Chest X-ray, PA view. Patient: 45 years old, sex F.
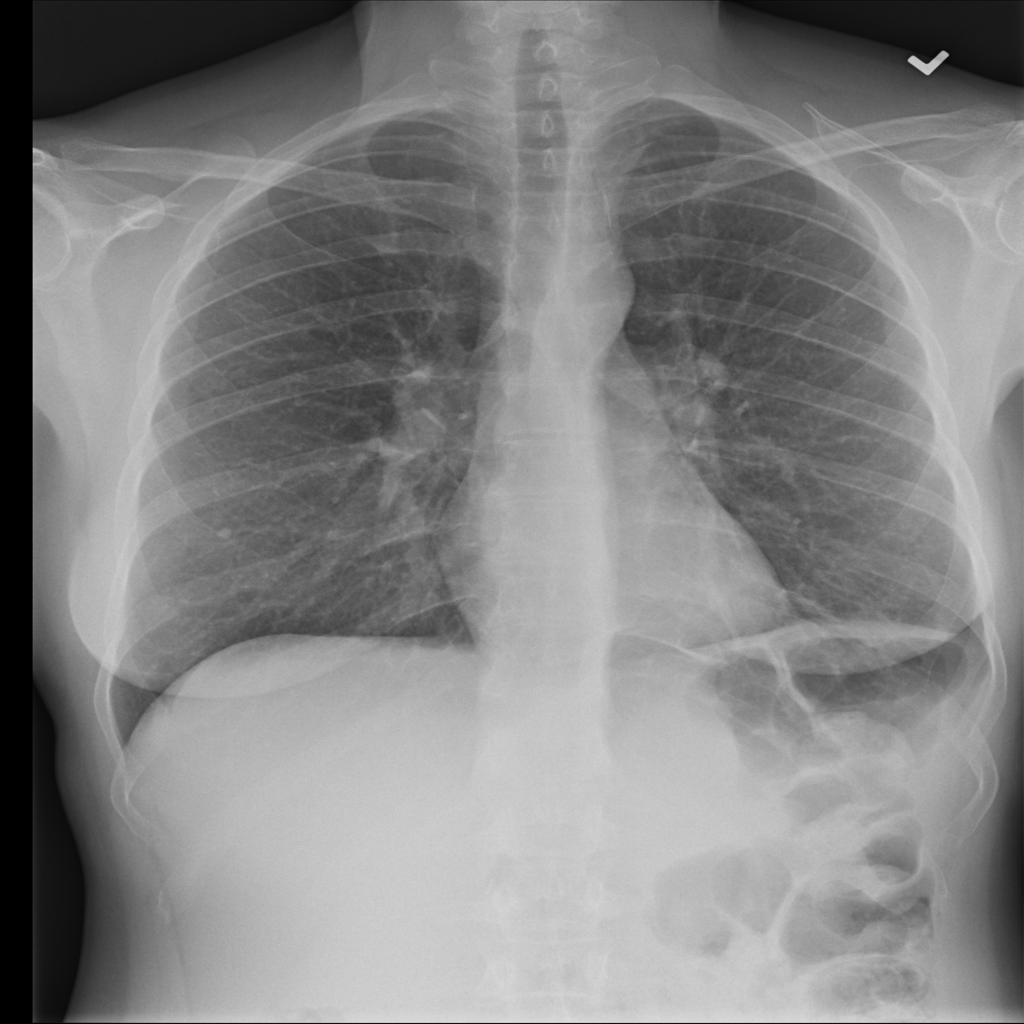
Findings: No Finding